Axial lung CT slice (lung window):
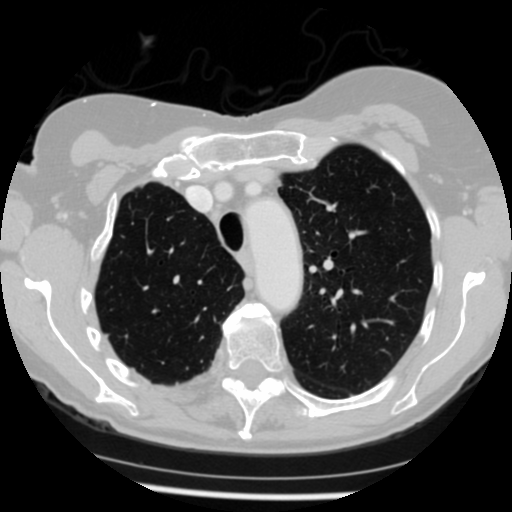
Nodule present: no